Interaction volume radius: 5 \u00c5
Interaction volume height: 10 \u00c5
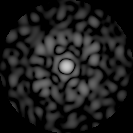
Disorder parameter: 0.8569